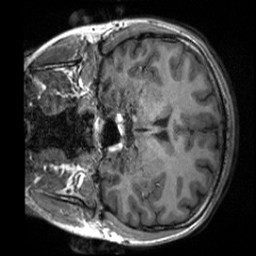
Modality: T1w
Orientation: coronal
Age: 21
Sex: female
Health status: healthy
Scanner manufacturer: siemens
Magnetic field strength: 3 T
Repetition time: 2 s
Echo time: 0.00232 s